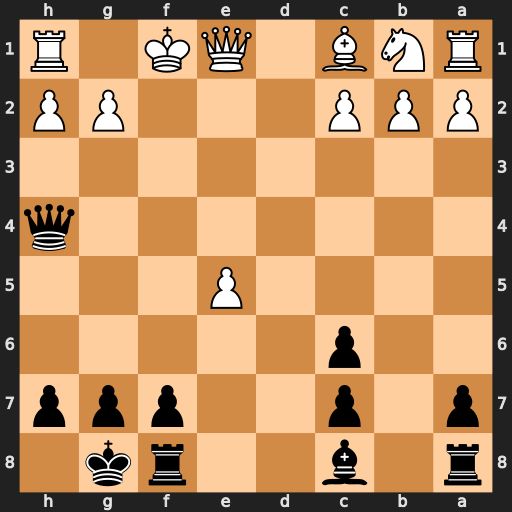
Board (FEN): r1b2rk1/p1p2ppp/2p5/4P3/7q/8/PPP3PP/RNB1QK1R
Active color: b
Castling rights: -
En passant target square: -
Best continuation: Ba6+ c4 Bxc4+